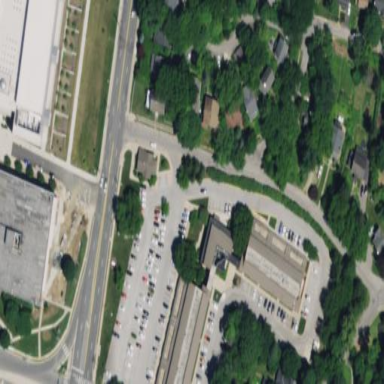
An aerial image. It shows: Office building.